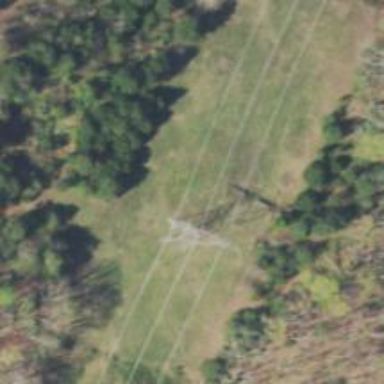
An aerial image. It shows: Power tower.